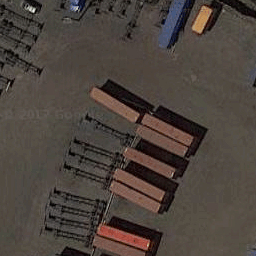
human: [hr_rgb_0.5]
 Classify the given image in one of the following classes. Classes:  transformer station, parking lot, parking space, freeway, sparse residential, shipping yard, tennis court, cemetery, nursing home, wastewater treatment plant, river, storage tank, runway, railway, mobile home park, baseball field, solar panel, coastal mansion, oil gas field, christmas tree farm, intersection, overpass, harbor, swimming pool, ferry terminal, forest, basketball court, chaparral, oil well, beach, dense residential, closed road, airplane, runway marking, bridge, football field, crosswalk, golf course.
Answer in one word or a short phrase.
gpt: shipping yard